Question: Trying to implement Ryan's JS implementation of the facebook login, via his Railscast: <URL>
Server-side auth works fantastic--no problems there--but trying it through the JS popup keeps giving me this error:

Also, my server output records:
'''
(facebook) Callback phase initiated.
(facebook) Authentication failure! invalid_credentials: OmniAuth::Strategies::OAuth2::CallbackError, OmniAuth::Strategies::OAuth2::CallbackError
'''
My gut tells me the cause is that no data is being passed to the callback URL (from Ryan's JS code at the bottom of the ASCIIcast):
'''
window.location = '/auth/facebook/callback' if response.authResponse
'''
But I don't know enough about how Omniauth works to know for sure. Can anyone help me with this? Let me know if you need me to post specific files, though everything should be verbatim what Ryan already mentions in his screencast.
---
: So I just found <URL> and it looks like the JS is invoking correctly, so I'm stumped. :(
---
: I can seem to manipulate my status fine using the browser console. Calling 'FB.login()' prompts me with a window, which I can fill out, and it logs me in. Running
'''
FB.getLoginStatus(function(resp) { console.log(resp.status); });
'''
... confirms that I'm connected with valid credentials. So now I'm really baffled why this isn't working...
For reference, here's my JS loaded onto the page:
'''
jQuery ->
$('body').prepend '<div id="fb-root"></div>'
$.ajax
url: "#{window.location.protocol}//connect.facebook.net/en_US/all.js"
dataType: 'script'
cache: true
window.fbAsyncInit = ->
FB.init(appId: '<%= ENV["FACEBOOK_APP_ID"] %>', cookie: true)
$('*[data-js="fb_login"]').click (e) ->
e.preventDefault()
FB.login (response) ->
window.location = '/auth/facebook/callback' if response.authResponse
$('*[data-js="logout"]').click ->
FB.getLoginStatus (response) ->
FB.logout() if response.authResponse
true
'''
And yes, I have confirmed that '<%= ENV["FACEBOOK_APP_ID"] %>' IS returning my correct Facebook App ID.
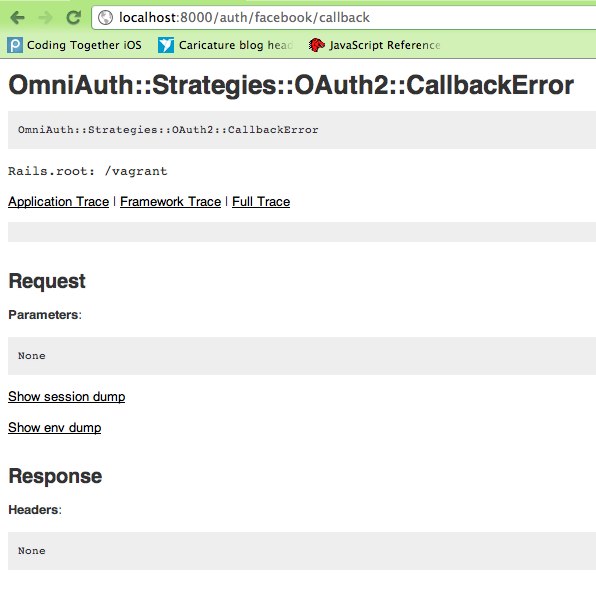
Answer: There are some issues with using the JS SDK on any other than the "standard" ports 80/443.
Try setting up your local test machine so that it uses one of these ports (80 for HTTP, 443 for HTTPS), and see if the problem still persists.